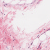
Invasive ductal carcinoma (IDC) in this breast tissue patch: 0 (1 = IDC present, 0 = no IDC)